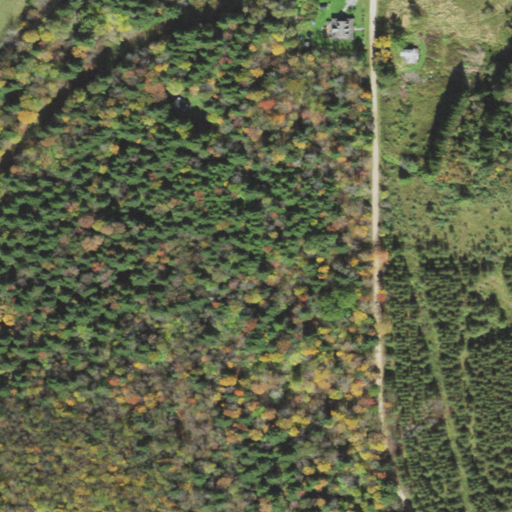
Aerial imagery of valley in Pennsylvania named Strang Hollow containing evergreen forest, mixed forest, open development, deciduous forest, woody wetlands, pasture, low intensity development, and medium intensity development